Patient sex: F
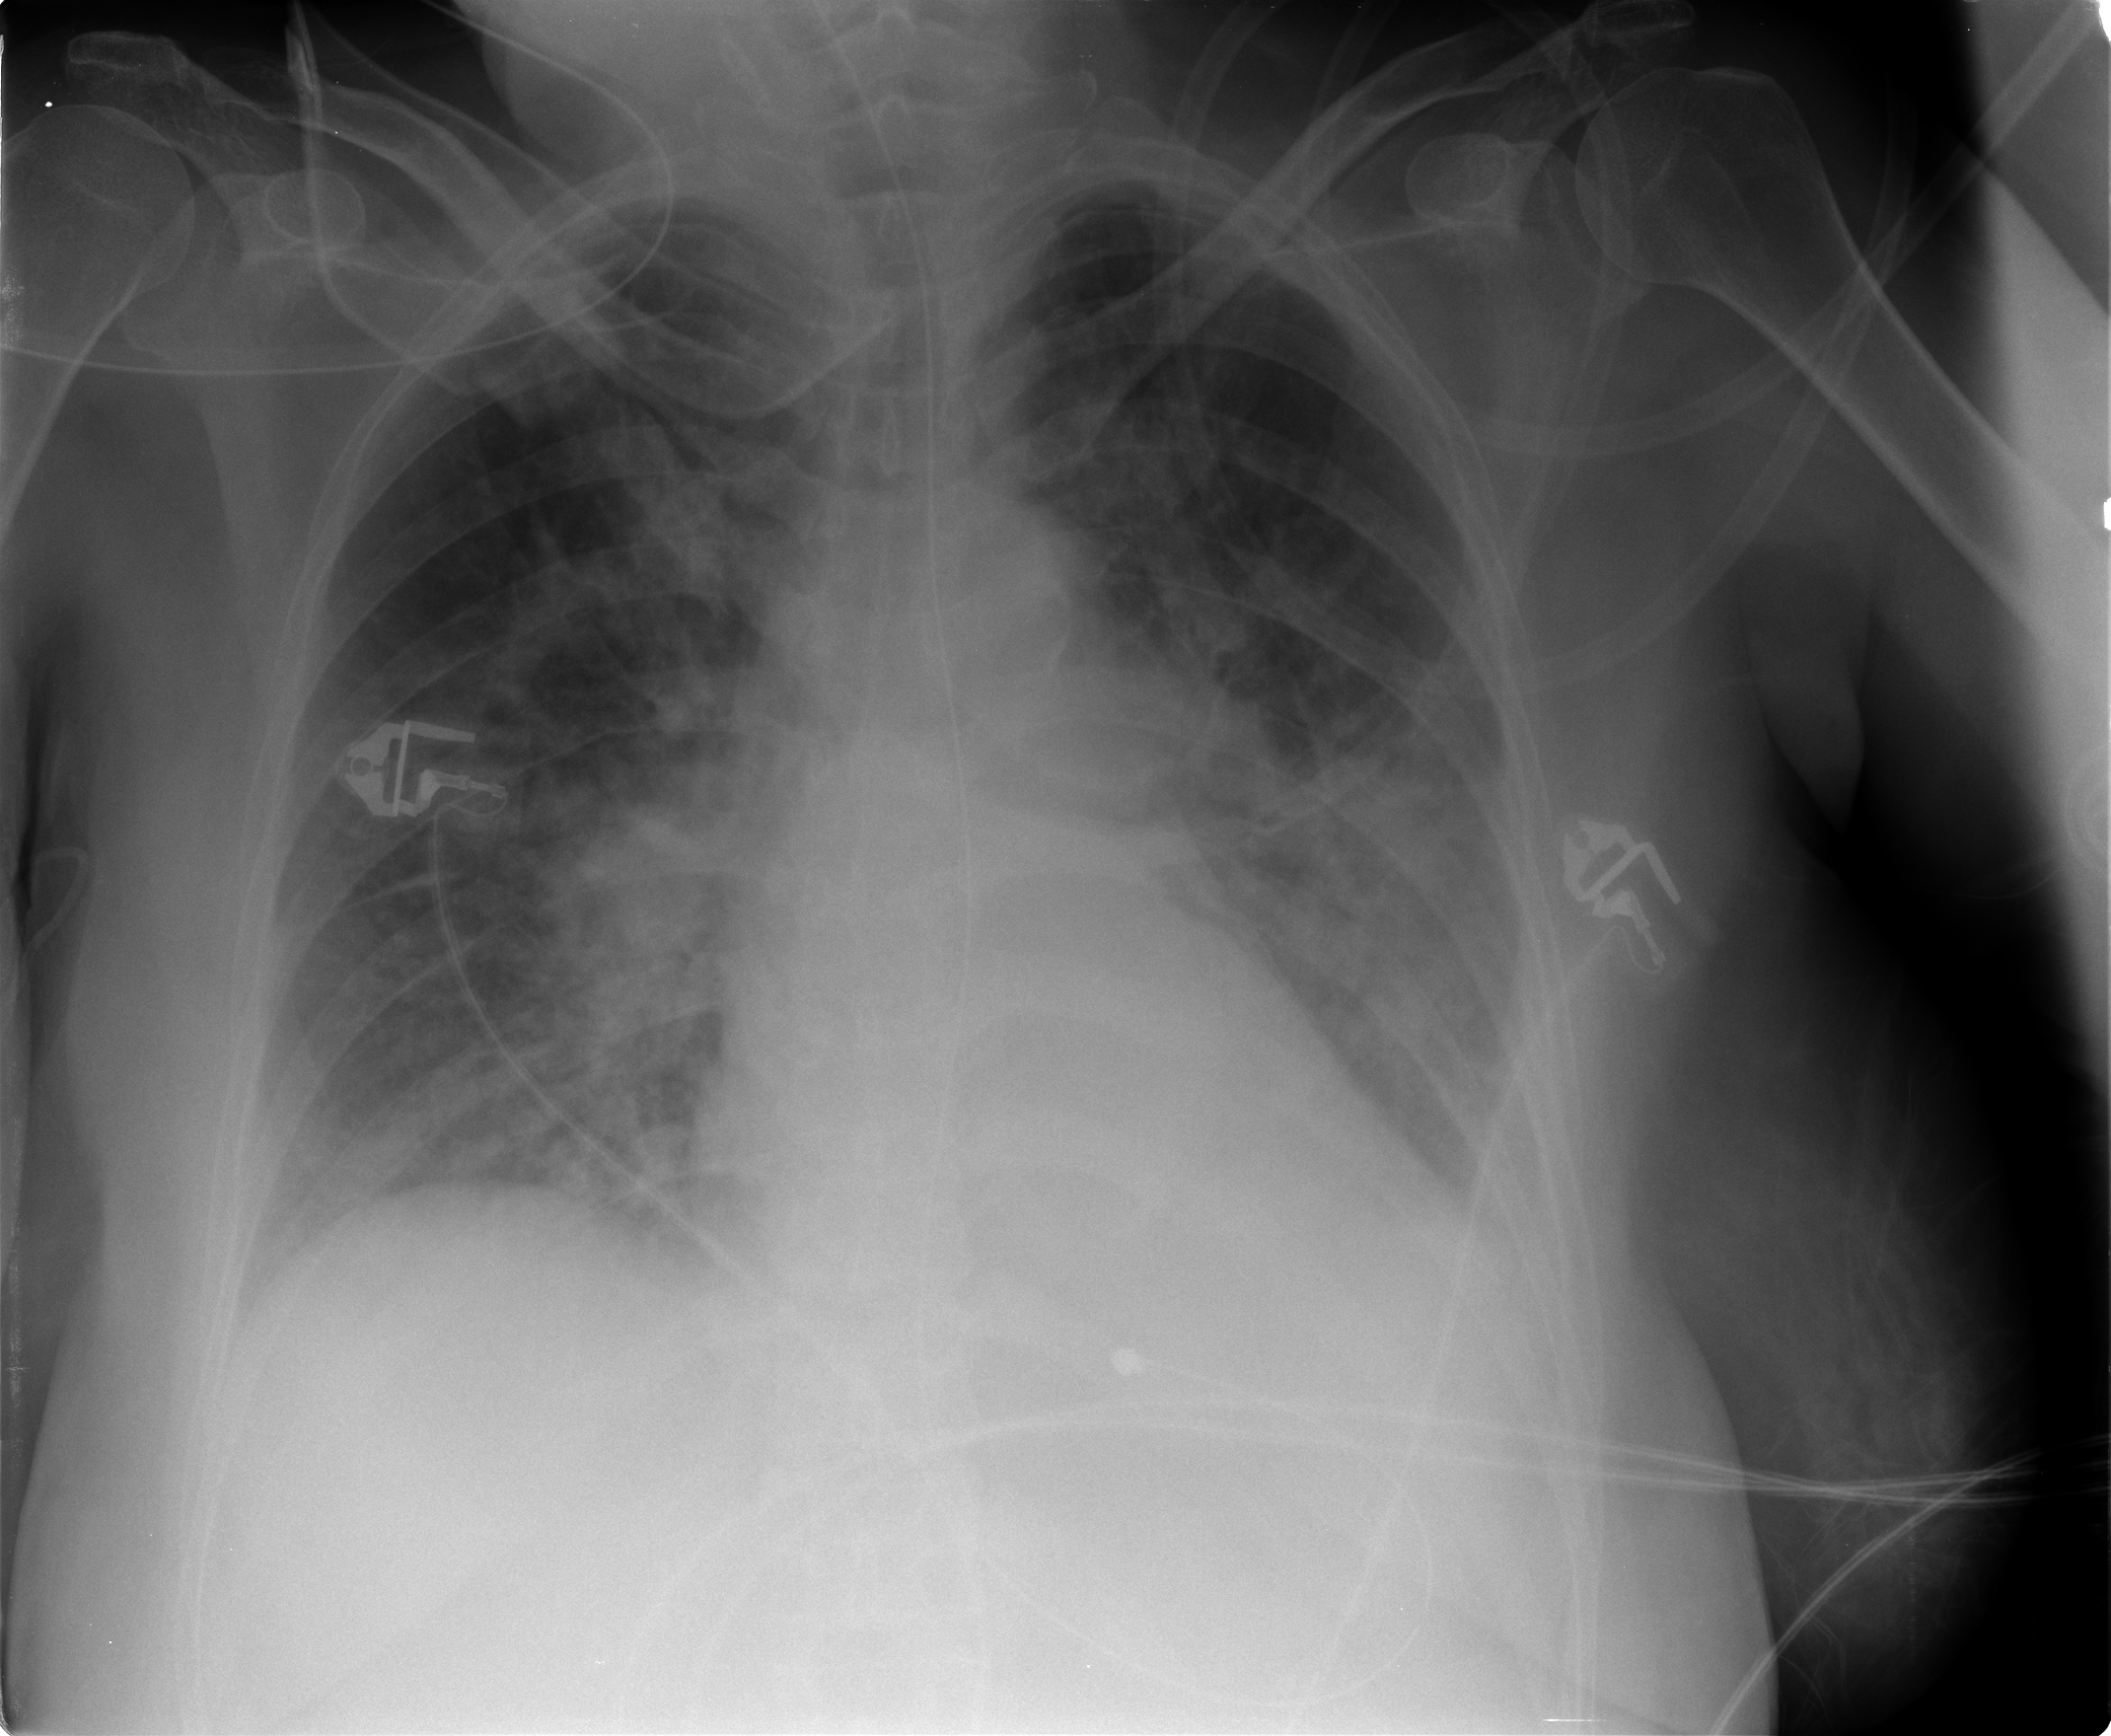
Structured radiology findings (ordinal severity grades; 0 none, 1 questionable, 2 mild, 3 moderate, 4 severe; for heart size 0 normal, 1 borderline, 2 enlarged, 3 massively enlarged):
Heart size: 0
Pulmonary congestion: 2
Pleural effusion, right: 1
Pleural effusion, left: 2
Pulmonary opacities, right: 2
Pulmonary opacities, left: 3
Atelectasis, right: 2
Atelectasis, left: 2